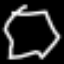
Label: octagon